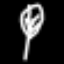
Label: leaf